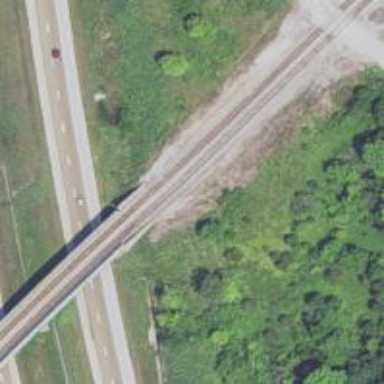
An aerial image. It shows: Railway bridge over siding.